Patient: sex M, age 70
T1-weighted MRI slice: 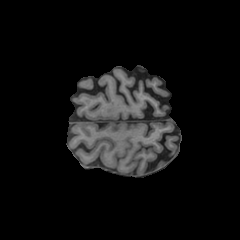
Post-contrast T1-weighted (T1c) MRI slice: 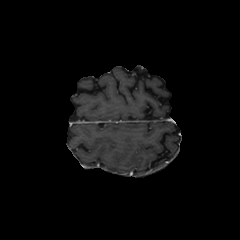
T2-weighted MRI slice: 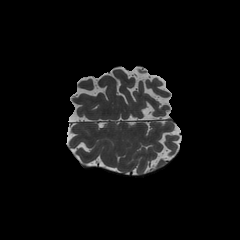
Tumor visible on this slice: no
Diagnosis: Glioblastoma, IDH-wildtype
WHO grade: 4